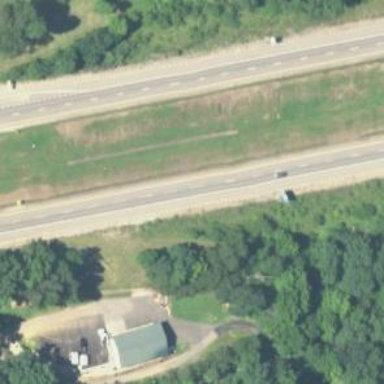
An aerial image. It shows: This image shows trunk highway that functions as expressway.